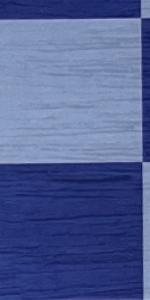
Label: Empty